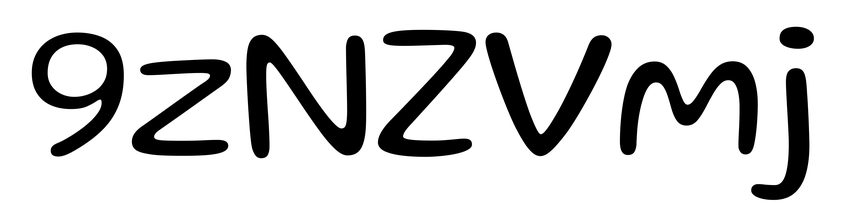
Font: Gluten_Light